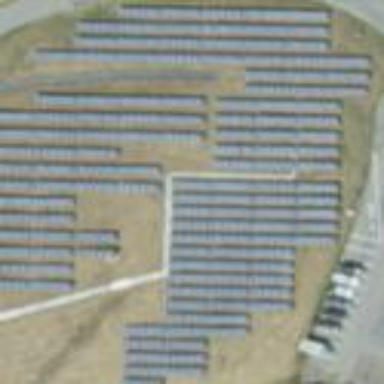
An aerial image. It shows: Solar power plant with photovoltaic technology generating electricity.